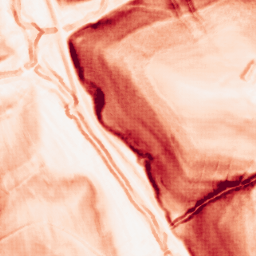
Category: morphological
Decomposition family: morphological_gradient
Decomposition parameters: size: 3
shape: diamond
Upsampling method: sinc_blackman
Upsampling parameters: scale: 4
kernel_size: 8
Upsampling scale: 4